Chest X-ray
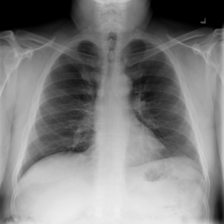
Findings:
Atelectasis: negative
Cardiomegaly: negative
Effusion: negative
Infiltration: positive
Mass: negative
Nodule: negative
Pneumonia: negative
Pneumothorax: negative
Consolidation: negative
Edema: negative
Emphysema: negative
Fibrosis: negative
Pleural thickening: negative
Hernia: negative